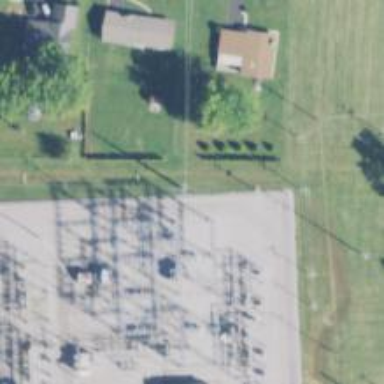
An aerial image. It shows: Switch used for power control.